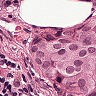
Metastatic tissue present: yes